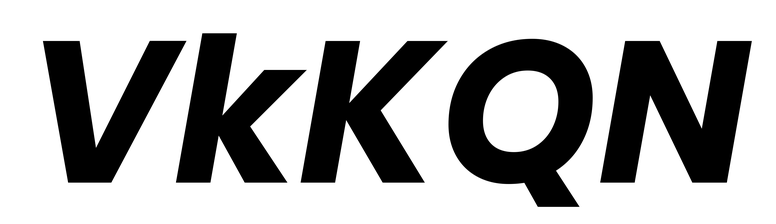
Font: Poppins-BoldItalic